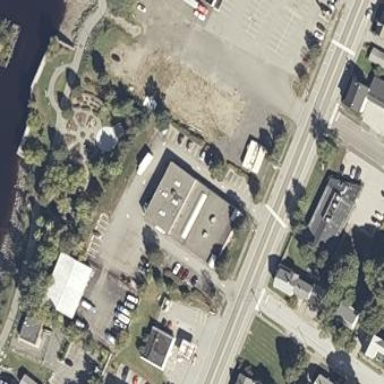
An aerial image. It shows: Office building with gas shop.